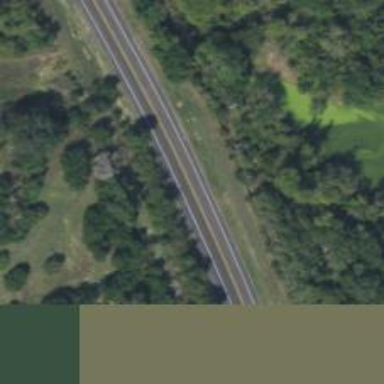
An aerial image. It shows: Primary highway.